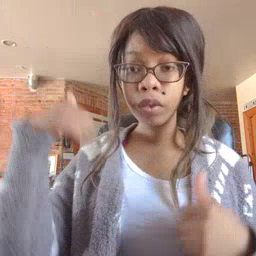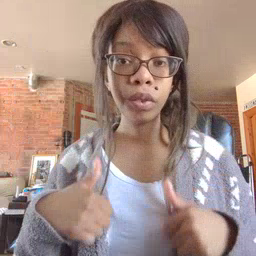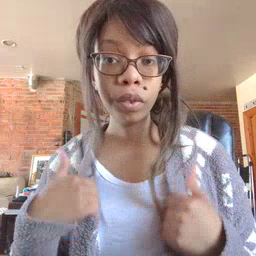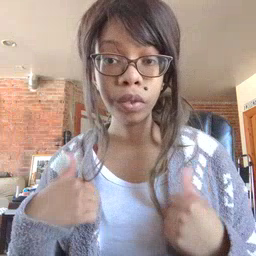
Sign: shower